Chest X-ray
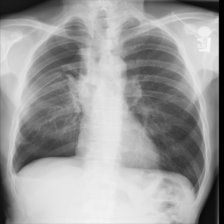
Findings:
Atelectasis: negative
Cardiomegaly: negative
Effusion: negative
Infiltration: negative
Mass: negative
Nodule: negative
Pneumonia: negative
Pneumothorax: positive
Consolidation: negative
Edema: negative
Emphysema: negative
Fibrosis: negative
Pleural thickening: negative
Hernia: negative